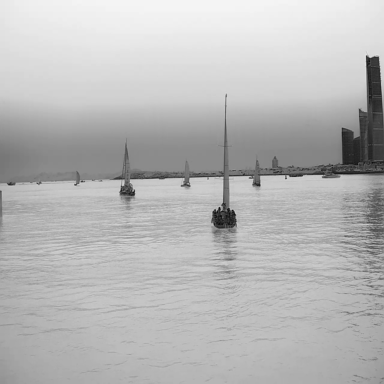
There are 17 objects shown in the infrared image, including eight sailboats, eight canoes, and a container_ship.